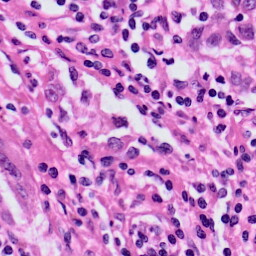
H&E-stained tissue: Skin